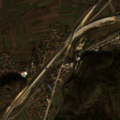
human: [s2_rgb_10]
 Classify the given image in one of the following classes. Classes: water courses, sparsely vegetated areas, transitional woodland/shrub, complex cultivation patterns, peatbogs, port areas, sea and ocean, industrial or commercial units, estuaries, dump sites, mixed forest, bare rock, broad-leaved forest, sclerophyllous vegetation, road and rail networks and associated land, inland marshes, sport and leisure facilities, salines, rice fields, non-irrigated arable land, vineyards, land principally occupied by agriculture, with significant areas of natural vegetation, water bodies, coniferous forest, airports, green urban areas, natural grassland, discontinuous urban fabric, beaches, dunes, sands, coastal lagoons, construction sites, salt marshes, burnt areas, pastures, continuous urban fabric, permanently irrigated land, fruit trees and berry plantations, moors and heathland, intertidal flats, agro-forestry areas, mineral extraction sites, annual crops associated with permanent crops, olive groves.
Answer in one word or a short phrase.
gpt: discontinuous urban fabric, non-irrigated arable land, land principally occupied by agriculture, with significant areas of natural vegetation, transitional woodland/shrub